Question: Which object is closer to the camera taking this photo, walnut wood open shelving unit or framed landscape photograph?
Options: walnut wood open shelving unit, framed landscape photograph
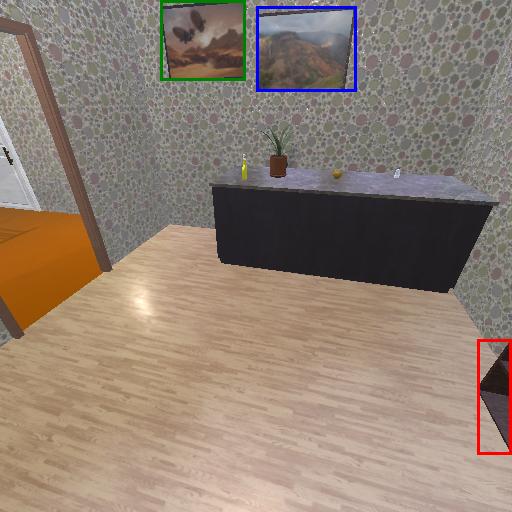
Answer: walnut wood open shelving unit